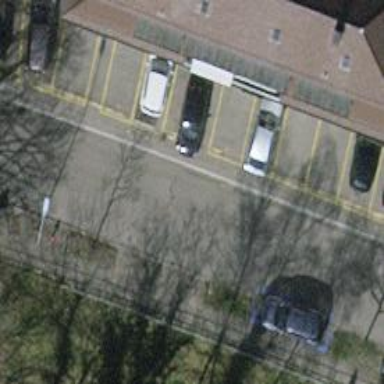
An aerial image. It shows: Parking area with asphalt surface.